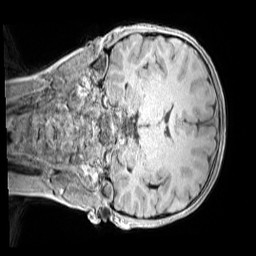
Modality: MP2RAGE
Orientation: coronal
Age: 9
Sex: female
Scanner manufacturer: siemens
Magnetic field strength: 3 T
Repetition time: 4 s
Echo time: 0.00299 s